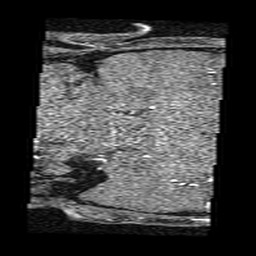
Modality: angio
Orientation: coronal
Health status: ill
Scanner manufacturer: ge
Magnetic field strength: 1.5 T
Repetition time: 0.024 s
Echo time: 0.0033 s